Question: I am working on a very simple Physics game for Android where an object bounces up and down with some gravity (0 friction, ball should always reach same height). I want it to reach the same height on all devices (density independence). My game is coded with the following for the physics, which works perfectly fine on a 540 * 960 device.
Note: My game has a max FPS of 30
'''
//Instance variables
private final float acceleration = .1f;
private static float timePoint;
private float velocityY = 0;
//game loop code
timePoint += 1;//updates every tick
velocityY = velocityY - acceleration * timePoint;
position.y = (int) (position.y - velocityY);
if(position.y + bitMapHeight <= 0){
velocityY = 30;
timePoint = 0;
}
'''
When the ball hits the ground (y = 0) I simply apply a velocity of 30, which makes the ball reach a desired height on the 540 * 960 device. Of course multiple devices lead to major headaches, and this formula will not suite all of them. I think the best approach would be to somehow calculate the velocity based on screen height, but I'm not really sure what the best approach is for something like this. Below are some screenshots showing whats happening.

If anyone can point me in the right direction I would be very grateful! Please let me know if any more details are required.
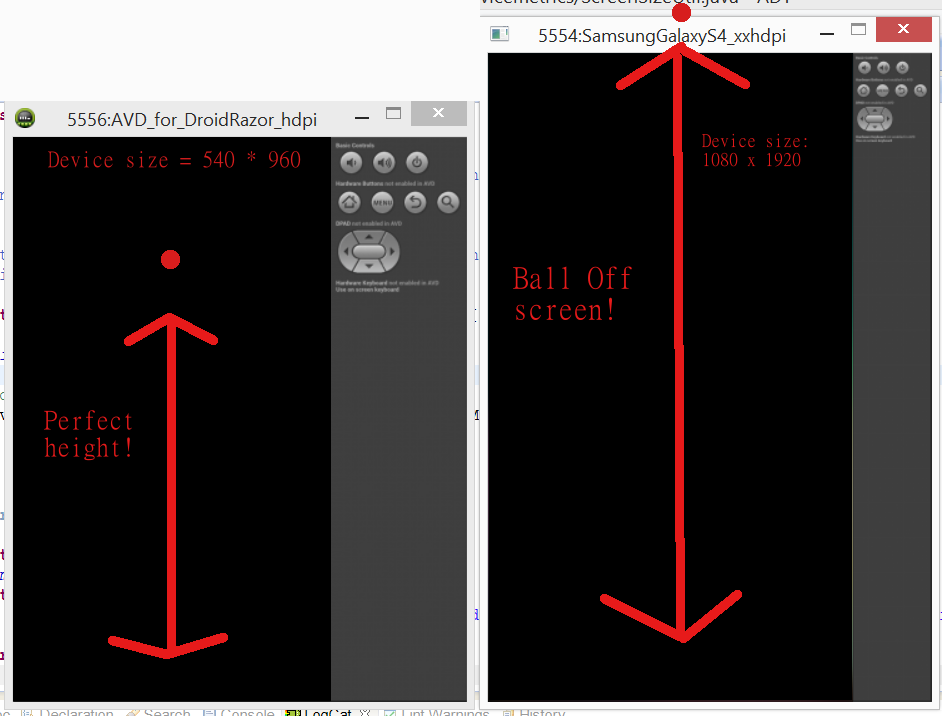
Answer: I apologize to those who posted on this for my delayed response. I found a solution that worked for me. Below is the approach I took.
1. Find the target height that the object should reach after it hits the ground (bottom of screen). //We want the object to bounce halfway on screen
targetBounceHeight = metrics.heightPixels / 2;
2. Use physics calculation to find required velocity to reach point Y. double velocityI = Math.sqrt(2 * targetBounceHeight * acceleration);
I simply find the initial velocity required, then plug it into the original code snippet dynamically instead of the value 30 (see top post). This solution has worked on all tested devices perfectly. Hope this helps someone!